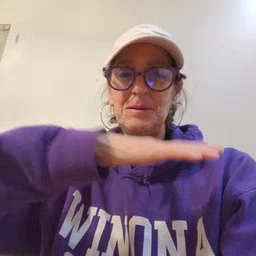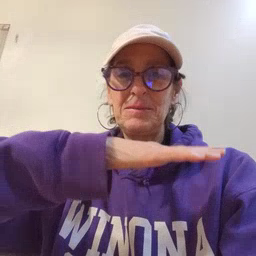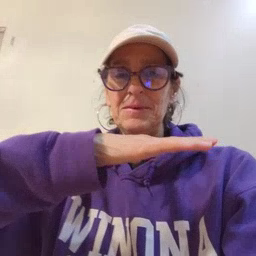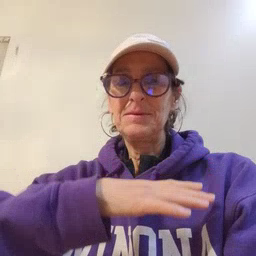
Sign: table